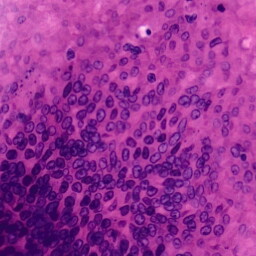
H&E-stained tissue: Colon